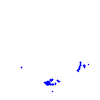
Particle: proton